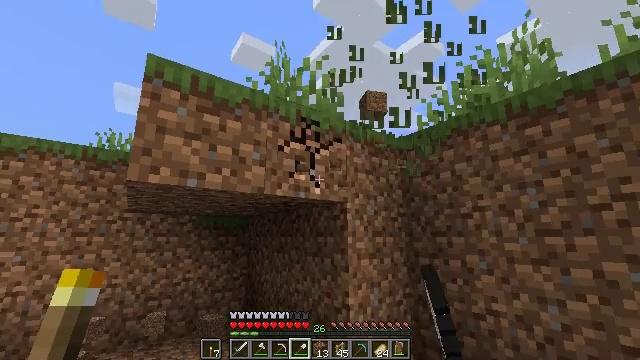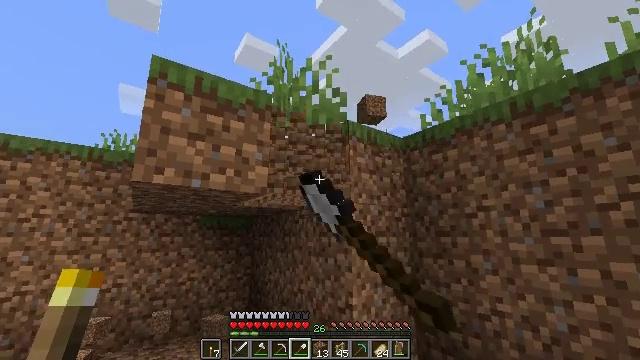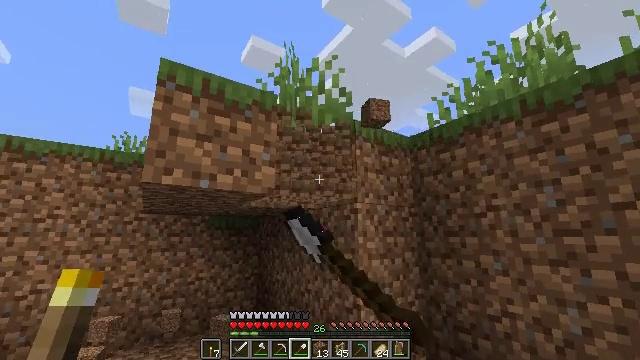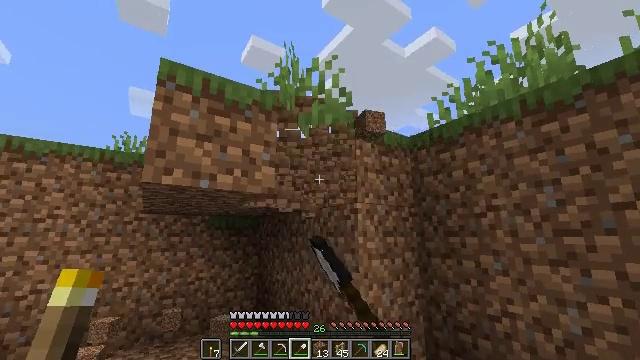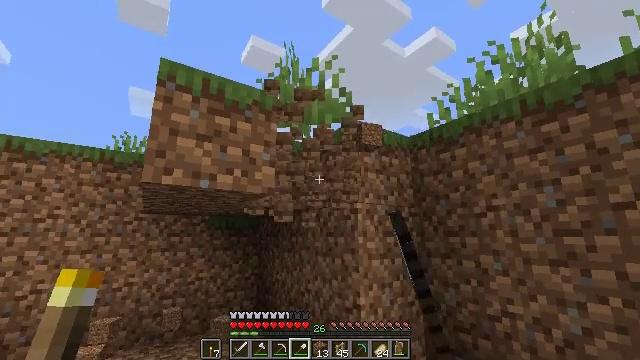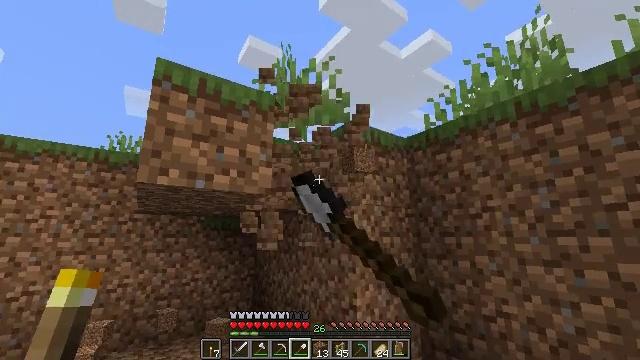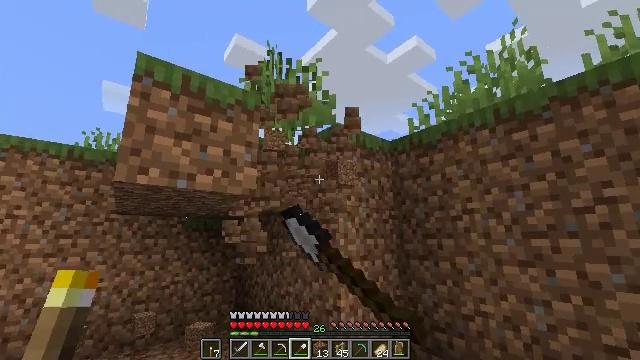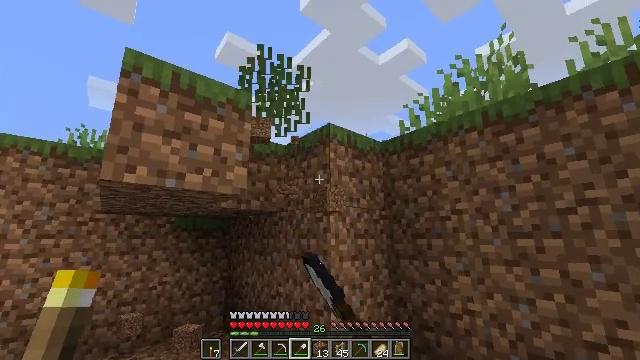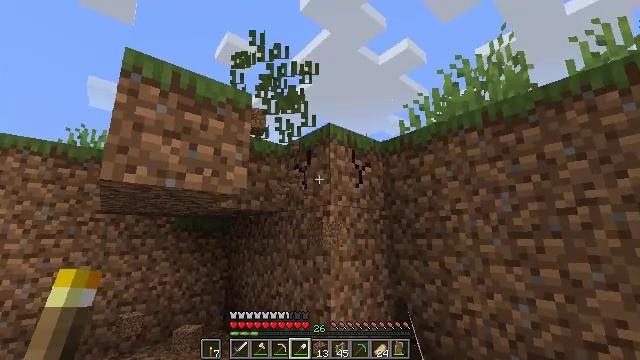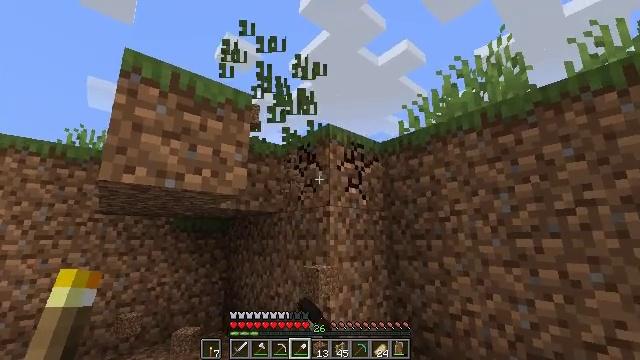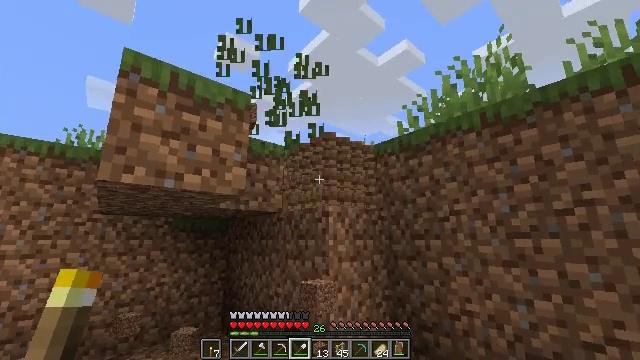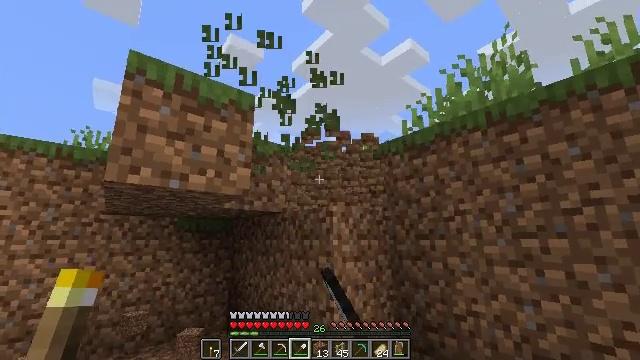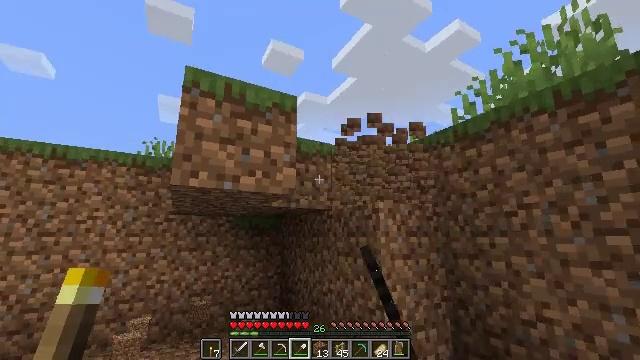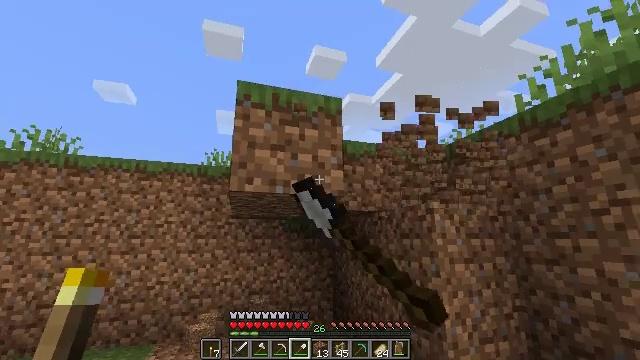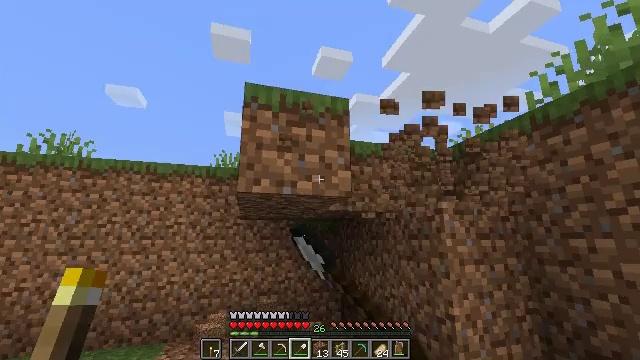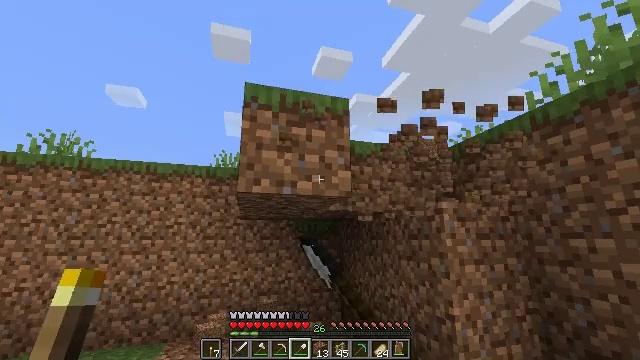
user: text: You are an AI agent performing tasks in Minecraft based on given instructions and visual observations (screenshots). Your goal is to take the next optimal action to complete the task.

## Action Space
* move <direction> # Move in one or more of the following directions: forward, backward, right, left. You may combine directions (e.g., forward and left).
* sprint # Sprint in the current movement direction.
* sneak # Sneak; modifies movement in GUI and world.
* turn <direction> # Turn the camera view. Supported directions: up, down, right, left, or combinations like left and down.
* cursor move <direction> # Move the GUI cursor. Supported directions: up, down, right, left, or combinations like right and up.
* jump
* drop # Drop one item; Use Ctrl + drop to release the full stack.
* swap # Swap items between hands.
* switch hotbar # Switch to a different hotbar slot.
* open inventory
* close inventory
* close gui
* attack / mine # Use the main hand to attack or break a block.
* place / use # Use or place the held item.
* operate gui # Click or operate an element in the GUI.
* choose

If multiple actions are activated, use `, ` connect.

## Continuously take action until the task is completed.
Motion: motion action
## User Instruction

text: Mine grass block from the ground.
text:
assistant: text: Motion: attack / mine
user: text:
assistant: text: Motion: turn left, attack / mine
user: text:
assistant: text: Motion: attack / mine
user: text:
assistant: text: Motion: attack / mine
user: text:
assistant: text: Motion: attack / mine
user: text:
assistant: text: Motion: turn right, attack / mine
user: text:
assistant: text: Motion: turn right, attack / mine
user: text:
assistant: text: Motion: attack / mine
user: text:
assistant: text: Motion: attack / mine
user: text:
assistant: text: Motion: attack / mine
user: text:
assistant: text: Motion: attack / mine
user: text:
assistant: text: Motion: turn left, attack / mine
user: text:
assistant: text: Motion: turn left, attack / mine
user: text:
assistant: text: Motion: turn left, attack / mine
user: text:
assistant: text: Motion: attack / mine
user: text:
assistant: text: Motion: attack / mine
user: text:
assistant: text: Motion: attack / mine
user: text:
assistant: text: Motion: attack / mine
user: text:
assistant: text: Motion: attack / mine
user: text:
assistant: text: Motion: move forward, attack / mine
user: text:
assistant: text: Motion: move forward, attack / mine
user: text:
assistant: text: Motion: move forward, attack / mine
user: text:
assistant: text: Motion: move forward, attack / mine
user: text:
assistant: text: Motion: move forward, turn left, attack / mine
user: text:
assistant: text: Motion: attack / mine
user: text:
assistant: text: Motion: attack / mine
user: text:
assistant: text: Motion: attack / mine
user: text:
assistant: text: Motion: attack / mine
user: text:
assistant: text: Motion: move forward, attack / mine
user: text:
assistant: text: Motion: move forward, attack / mine